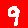
Digit: 9